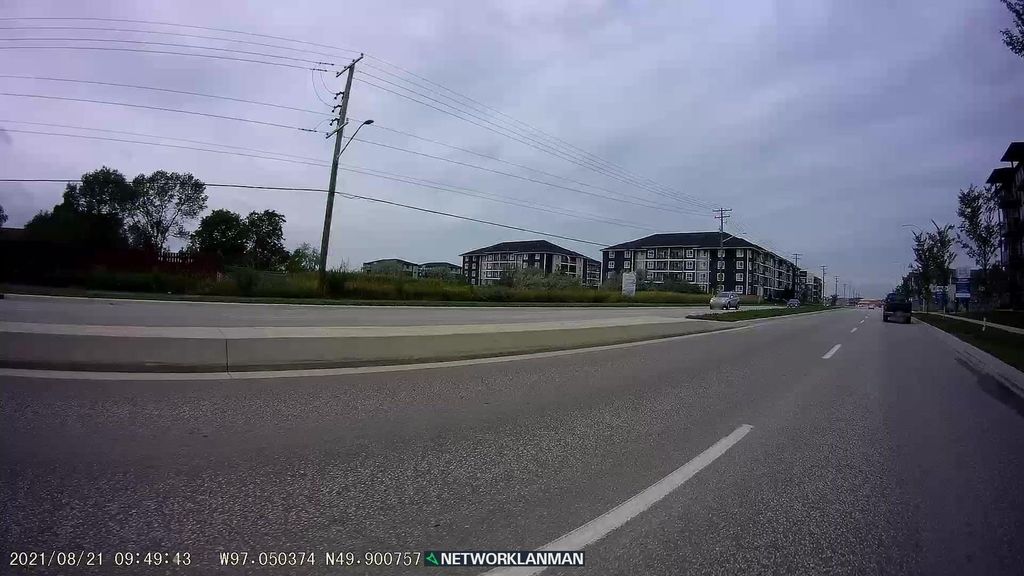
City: winnipeg